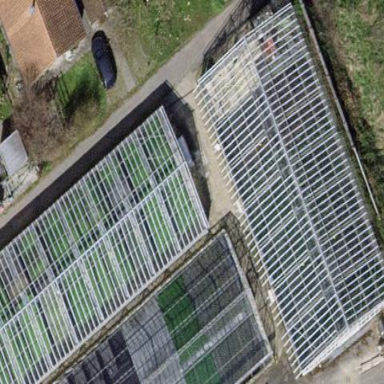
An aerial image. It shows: Area dedicated to greenhouse horticulture.